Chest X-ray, PA view. Patient: 81 years old, sex M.
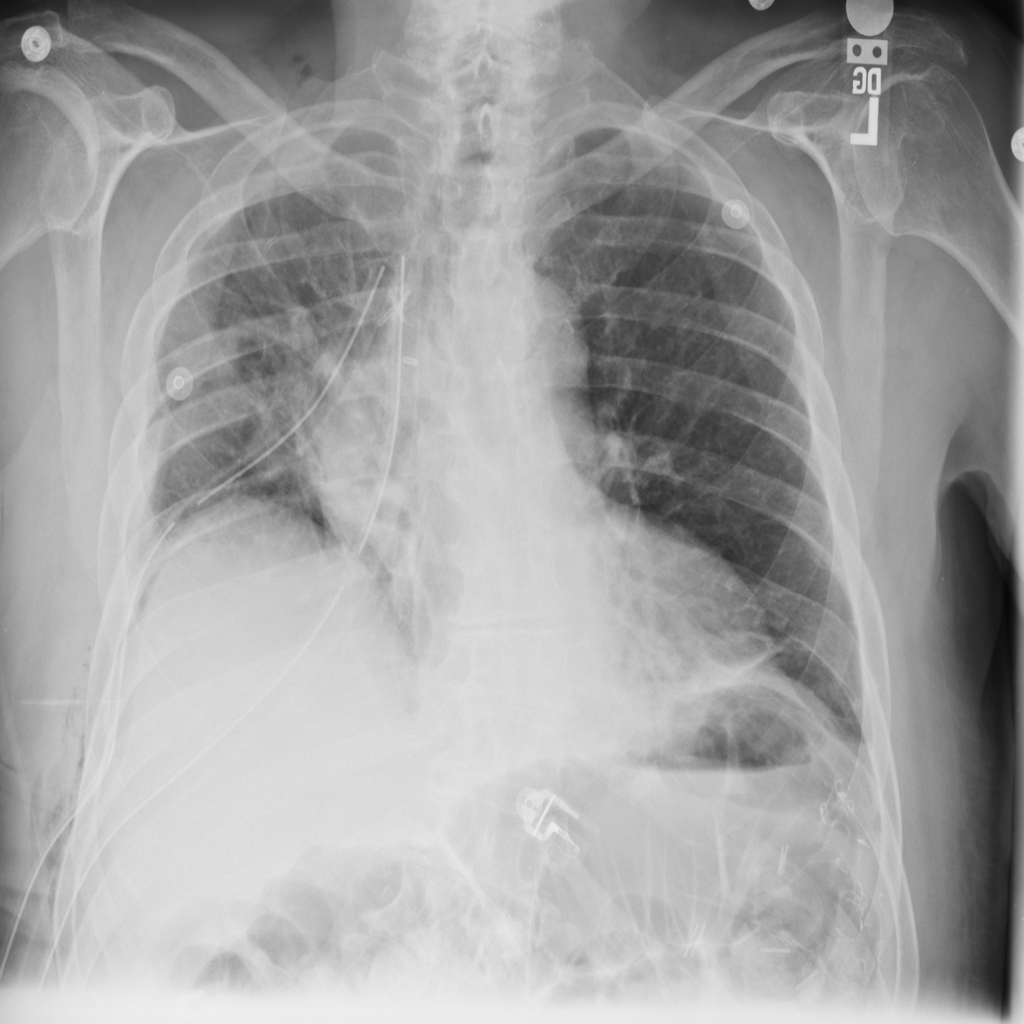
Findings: Atelectasis, Effusion